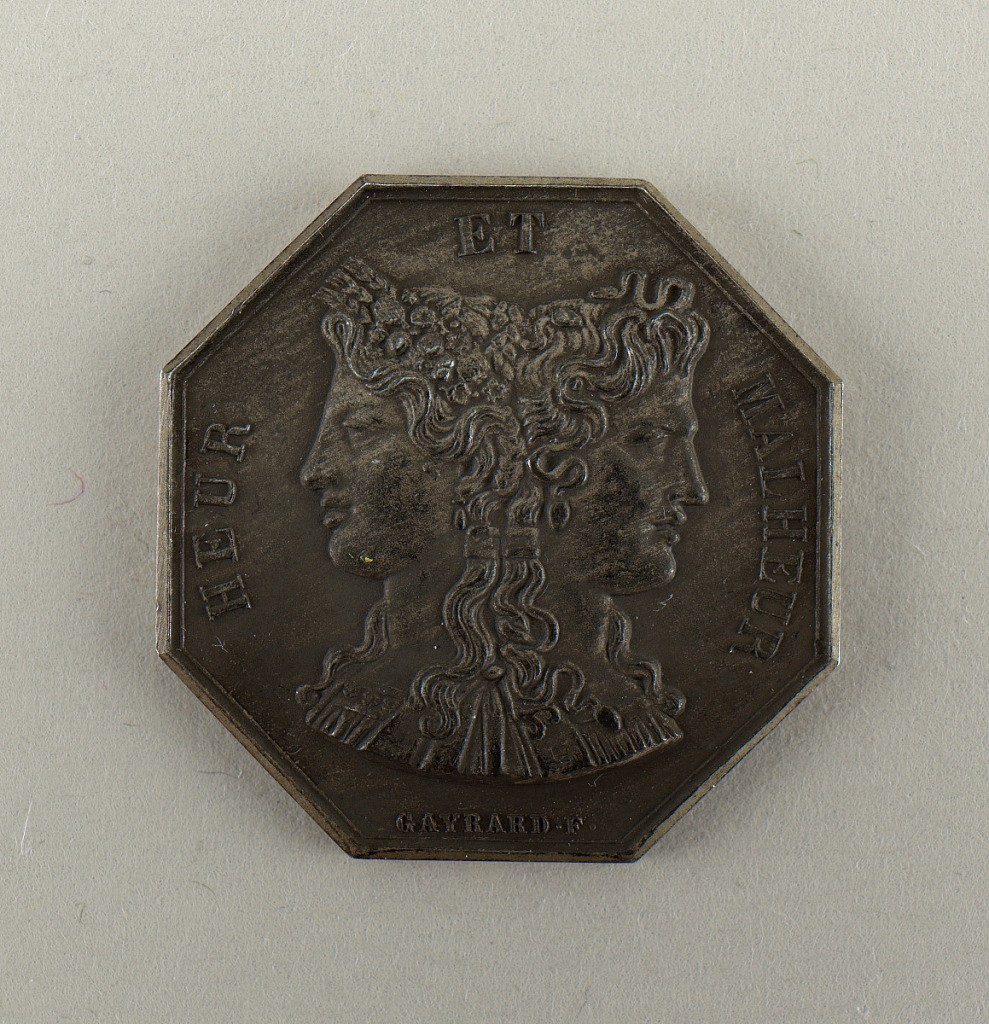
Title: Heur et Malheur (Happiness and Woe)
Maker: Raymond Gayrard, French, 1777 - 1858
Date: early 19th century
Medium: Cast silver
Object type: Medal
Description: Octagonal gambling token. Obverse shows the double bust of young Janus. Inscription: HEUR ET MALHEUR (happiness and woe) / GAYRARD-F. Reverse shows the three Muses.